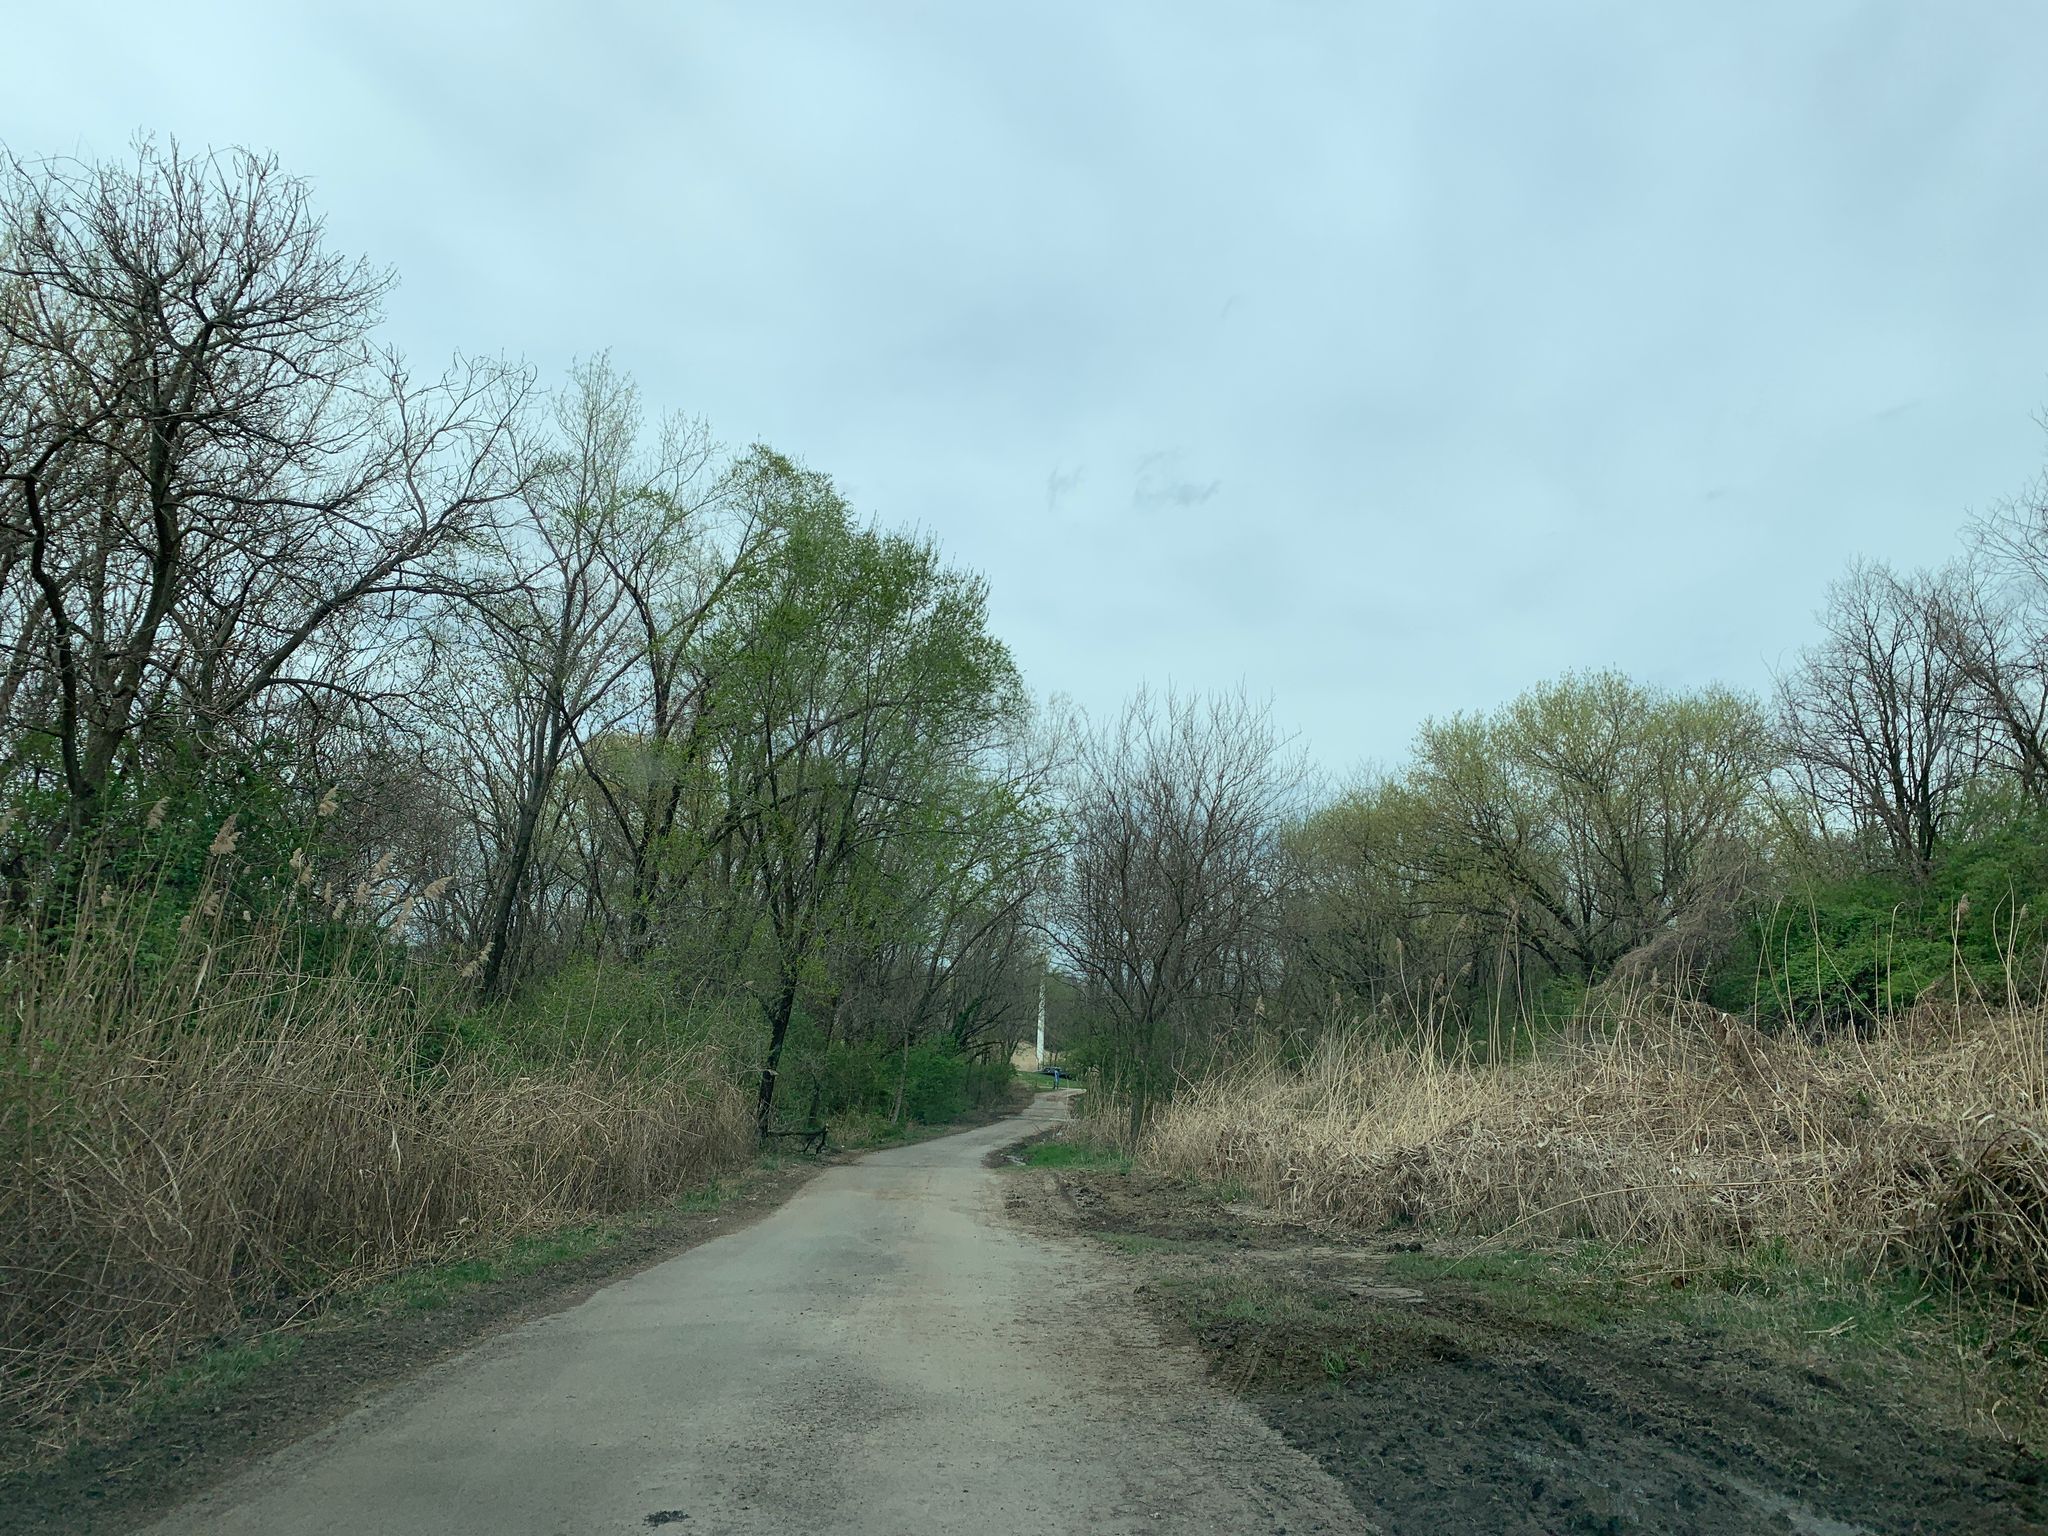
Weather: cloudy
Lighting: day
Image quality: slightly poor
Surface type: walking surface
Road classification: service, unclassified
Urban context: urban centre
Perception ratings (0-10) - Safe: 3.49, Lively: 3.06, Beautiful: 6.91, Boring: 8.07, Depressing: 7.02, Wealthy: 2.01